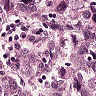
Metastatic tissue present: yes